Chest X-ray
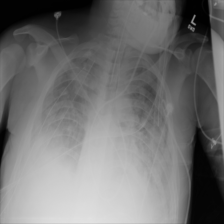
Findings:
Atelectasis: positive
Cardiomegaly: negative
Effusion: positive
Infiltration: positive
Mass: negative
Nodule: negative
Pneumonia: negative
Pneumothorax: negative
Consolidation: negative
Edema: positive
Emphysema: negative
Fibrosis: negative
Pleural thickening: negative
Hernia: negative